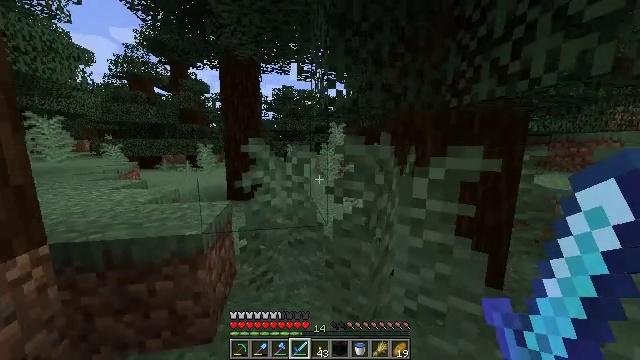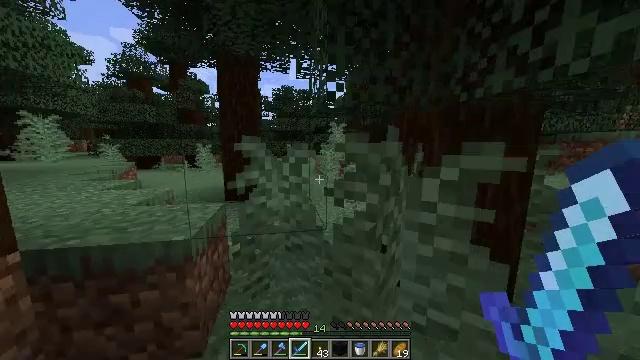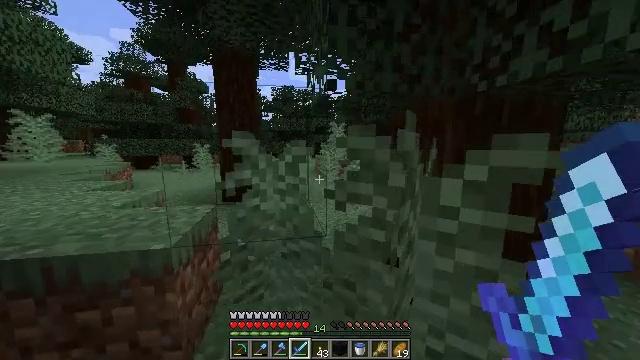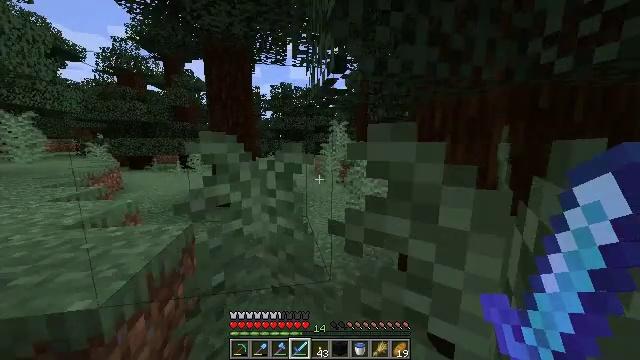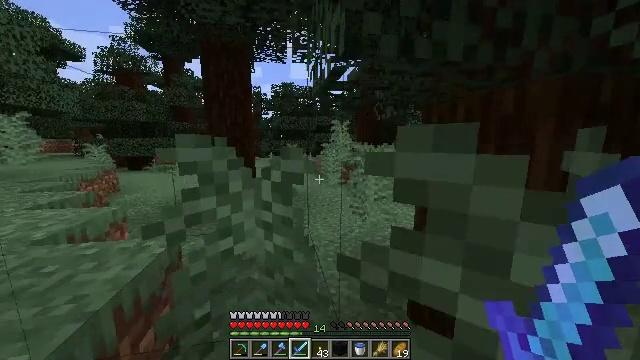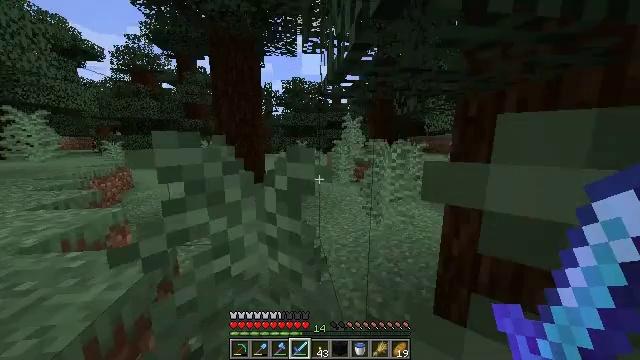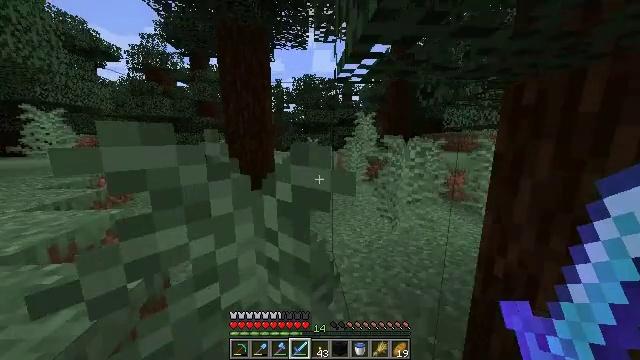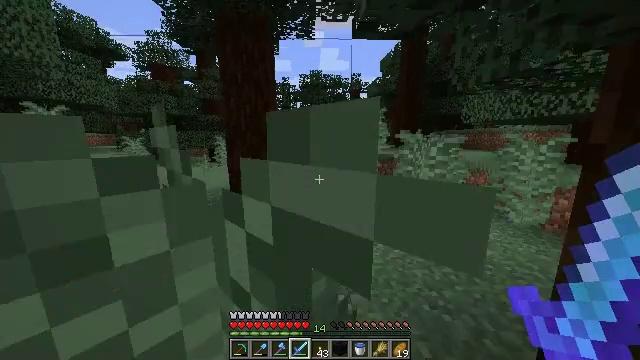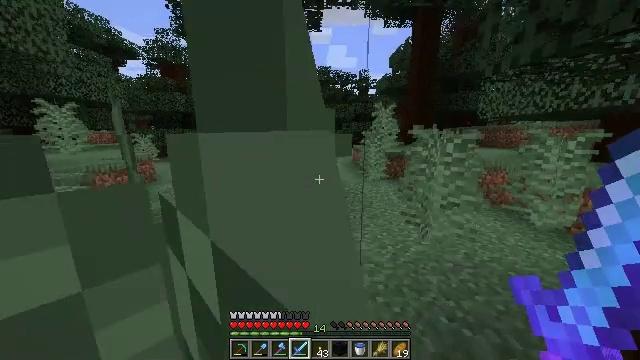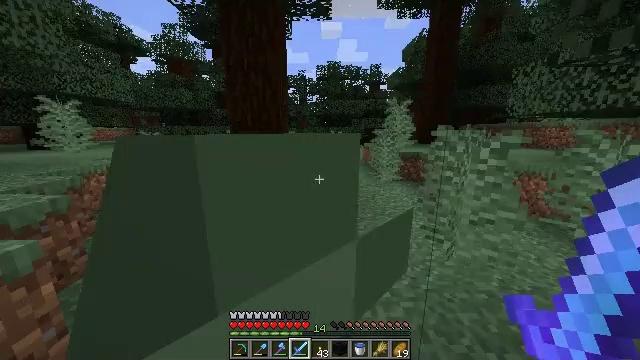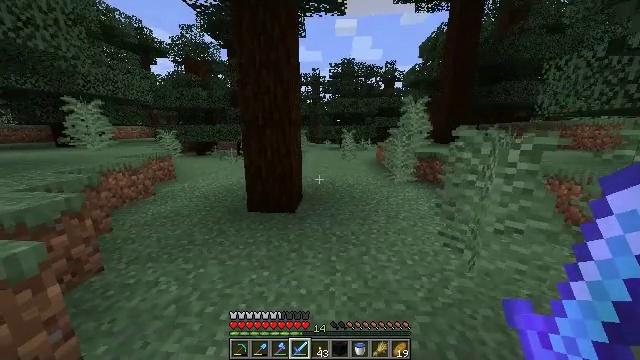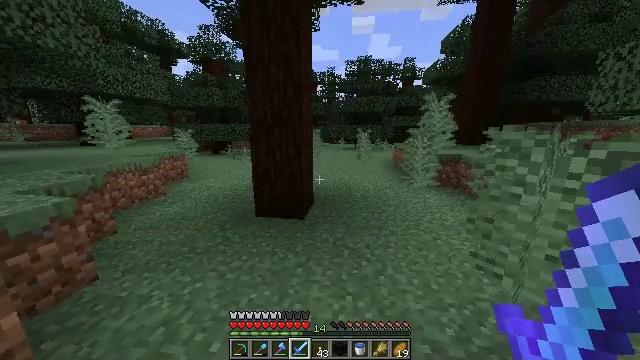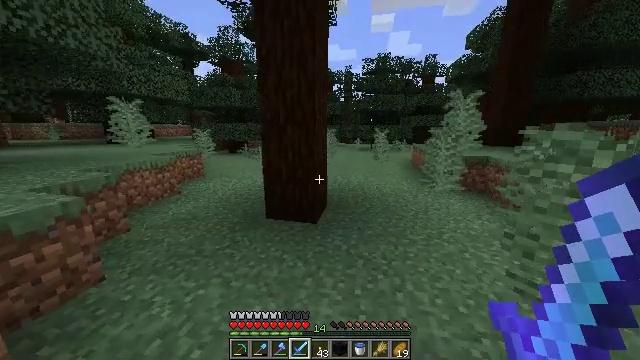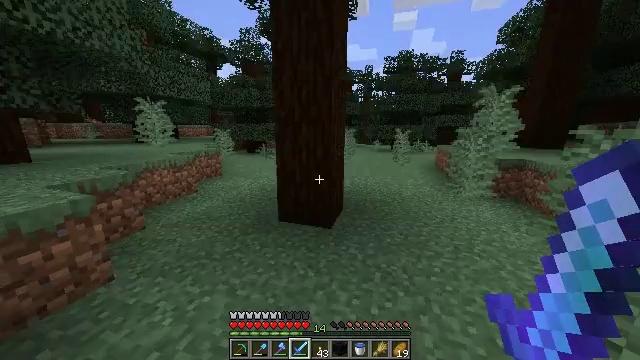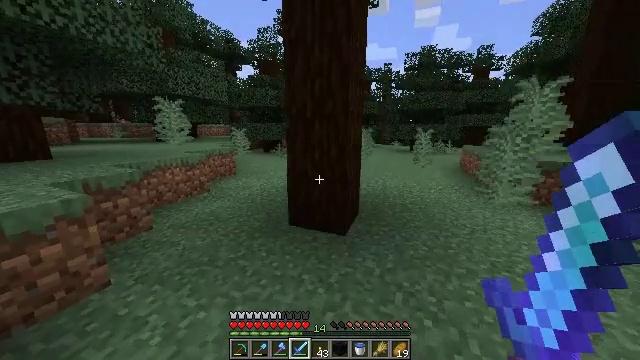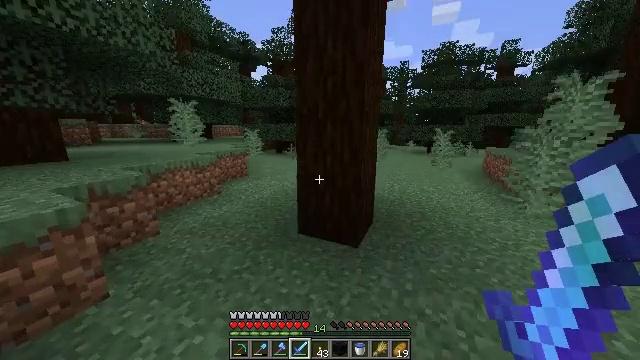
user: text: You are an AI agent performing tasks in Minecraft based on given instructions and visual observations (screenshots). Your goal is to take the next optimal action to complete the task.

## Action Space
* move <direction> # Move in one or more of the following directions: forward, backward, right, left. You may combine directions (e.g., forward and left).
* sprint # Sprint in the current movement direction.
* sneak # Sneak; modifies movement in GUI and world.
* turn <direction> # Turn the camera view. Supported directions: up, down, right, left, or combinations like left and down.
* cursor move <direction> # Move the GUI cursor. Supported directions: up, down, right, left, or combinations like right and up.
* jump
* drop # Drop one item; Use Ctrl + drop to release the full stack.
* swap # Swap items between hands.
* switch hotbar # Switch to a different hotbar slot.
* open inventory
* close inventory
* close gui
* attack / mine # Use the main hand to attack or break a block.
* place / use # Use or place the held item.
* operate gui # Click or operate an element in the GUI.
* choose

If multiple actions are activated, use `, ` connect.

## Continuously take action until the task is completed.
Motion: motion action
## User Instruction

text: Gather sweet berries from the bush.
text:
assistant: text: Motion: move forward, sprint
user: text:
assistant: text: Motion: move forward, sprint
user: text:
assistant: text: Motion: move forward, sprint
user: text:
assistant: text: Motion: move forward, sprint
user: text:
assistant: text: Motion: move forward, sprint, turn left
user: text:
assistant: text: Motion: move forward, sprint, turn left
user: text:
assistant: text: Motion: move forward, sprint, turn left
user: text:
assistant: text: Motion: move forward, sprint, turn left
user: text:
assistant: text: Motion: move forward, sprint, turn left
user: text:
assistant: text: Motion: move forward, sprint, turn left
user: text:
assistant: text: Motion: move forward, sprint, turn left
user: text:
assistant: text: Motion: move forward, sprint, turn left
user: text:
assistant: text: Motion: move forward, sprint, turn left
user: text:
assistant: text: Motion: move forward, sprint, turn left
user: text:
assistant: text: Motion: move forward, sprint, turn left
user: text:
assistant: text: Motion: move forward, sprint, turn left
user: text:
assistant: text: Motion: move forward, sprint, turn left
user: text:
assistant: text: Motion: move forward, sprint, turn left
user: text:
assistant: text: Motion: move forward, sprint, turn left
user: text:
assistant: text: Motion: move forward, sprint, turn left
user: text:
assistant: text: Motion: move forward, sprint, turn left
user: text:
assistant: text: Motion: move forward, sprint, turn left
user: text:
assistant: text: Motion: move forward, sprint
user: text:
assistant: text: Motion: move forward, sprint
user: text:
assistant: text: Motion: move forward, sprint
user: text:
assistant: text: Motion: move forward, sprint
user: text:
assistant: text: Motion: move forward, sprint, turn right
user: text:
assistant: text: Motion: move forward, sprint, turn right
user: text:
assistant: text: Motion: move forward, sprint, turn right
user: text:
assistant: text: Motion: move forward, sprint, turn right